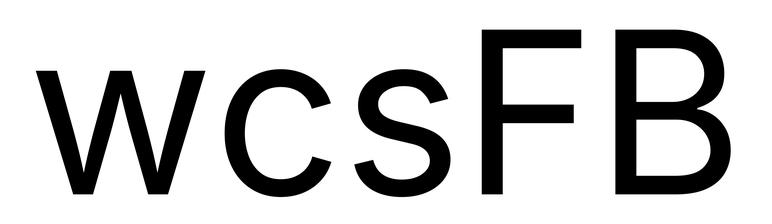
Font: Inter_Regular